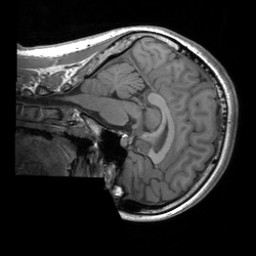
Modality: T1w
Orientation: sagittal
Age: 26
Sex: female
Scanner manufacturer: siemens
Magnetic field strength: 3 T
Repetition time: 1.9 s
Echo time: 0.00252 s